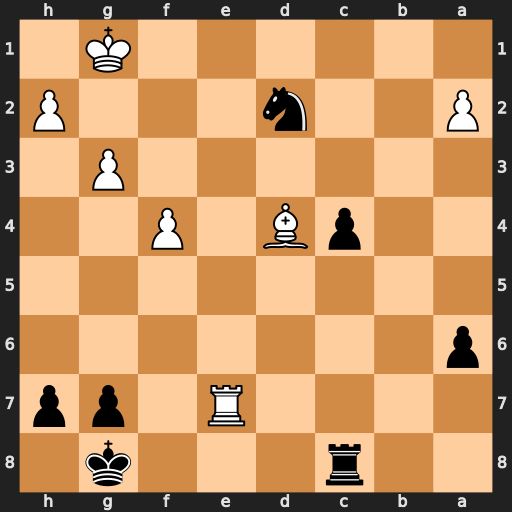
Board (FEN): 2r3k1/4R1pp/p7/8/2pB1P2/6P1/P2n3P/6K1
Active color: b
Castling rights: -
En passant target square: -
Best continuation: Nf3+ Kf1 Nxd4